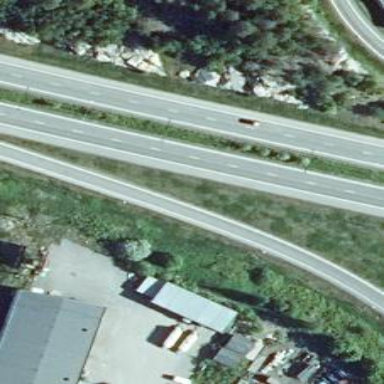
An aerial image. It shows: Motorway.